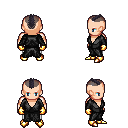
a pixel art fantasy rpg character, male body template, human, light skin, gray robe, white pants, raven short mohawk hairstyle, gold gloves, gold boots, four views (front, back, left, right), 2x2 character sprite sheet, small pixel art, hard edges, no anti-aliasing